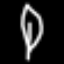
Label: leaf